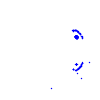
Particle: pion